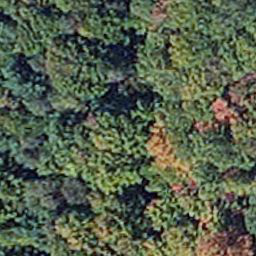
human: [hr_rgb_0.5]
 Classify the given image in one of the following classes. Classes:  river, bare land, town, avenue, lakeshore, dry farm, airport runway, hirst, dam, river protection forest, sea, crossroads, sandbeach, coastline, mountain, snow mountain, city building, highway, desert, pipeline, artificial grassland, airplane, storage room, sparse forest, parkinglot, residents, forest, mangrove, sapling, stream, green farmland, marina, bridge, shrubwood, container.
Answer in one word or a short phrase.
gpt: mangrove